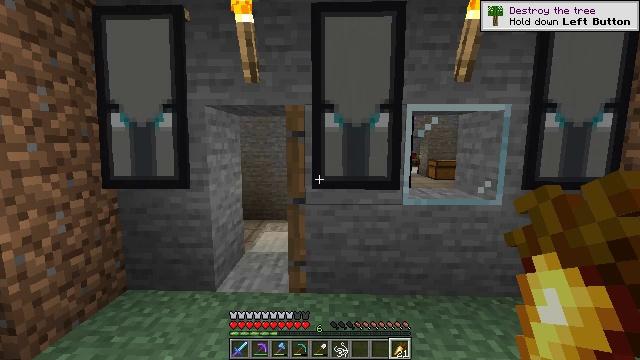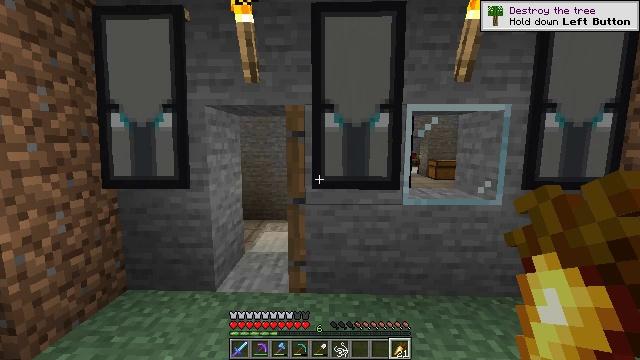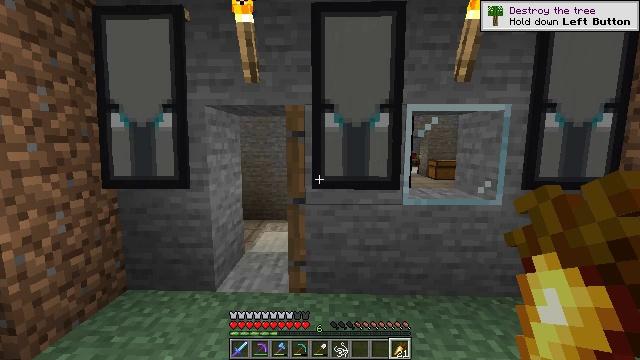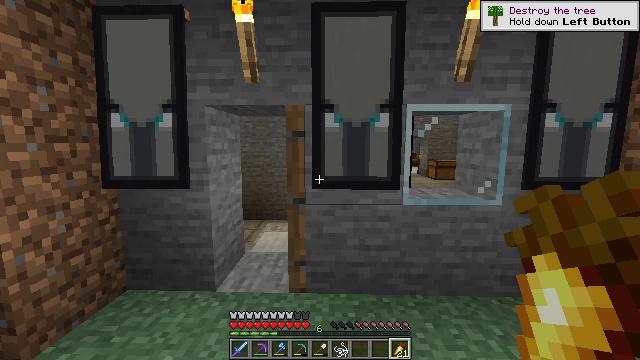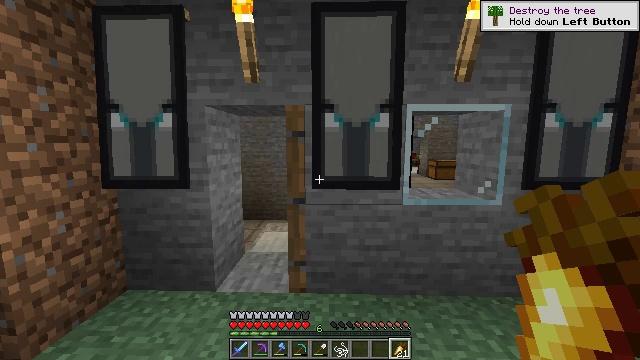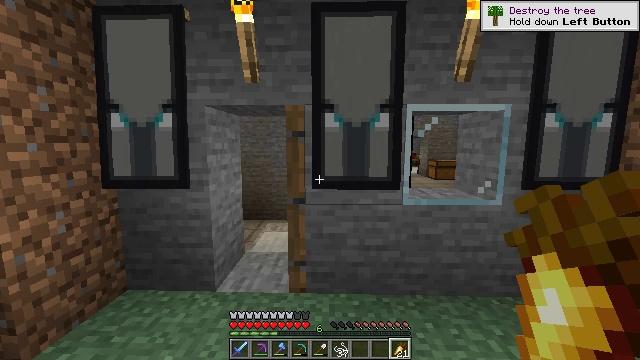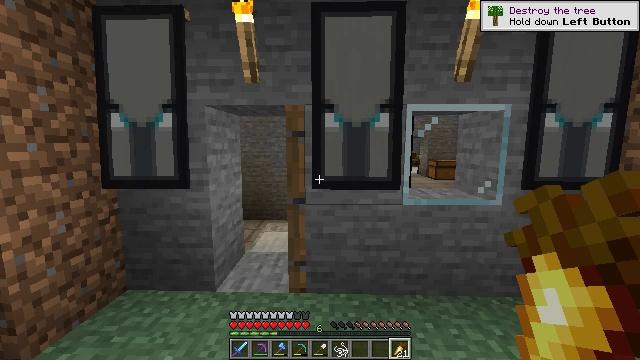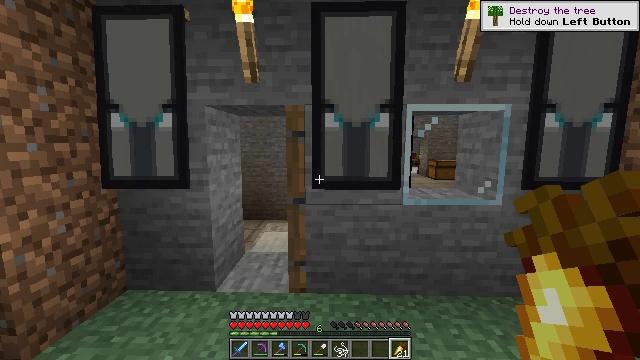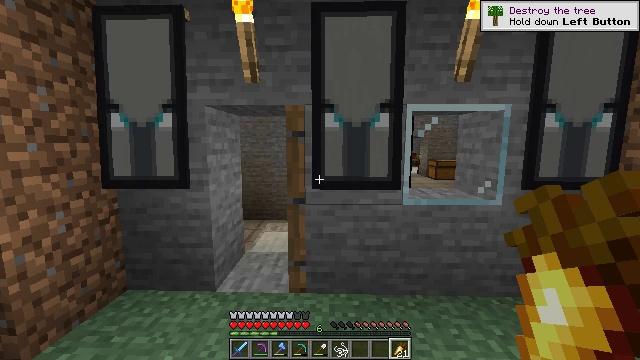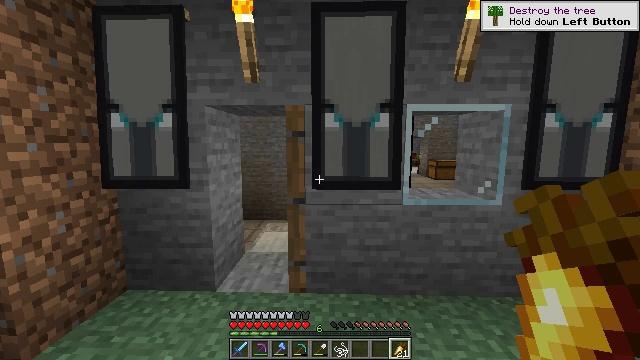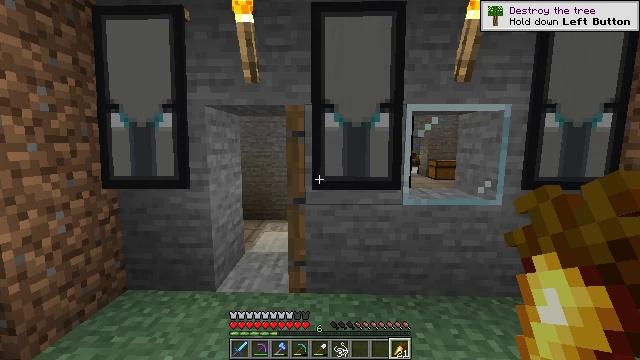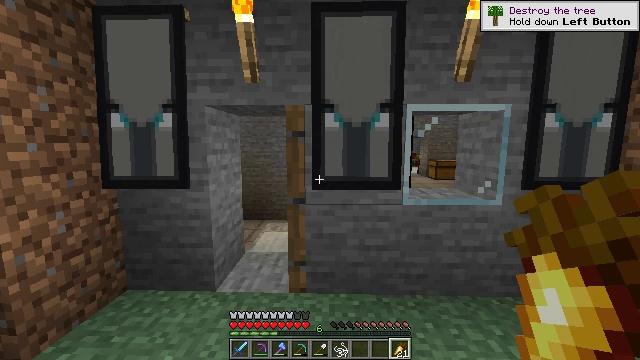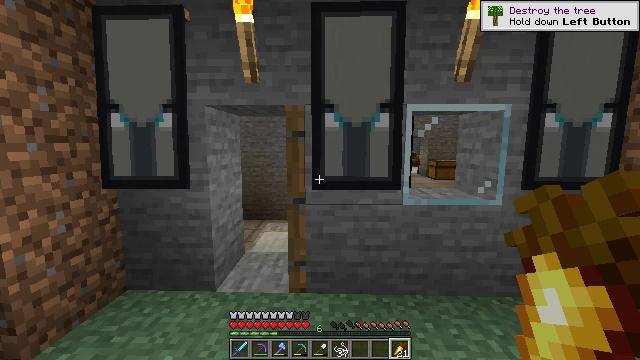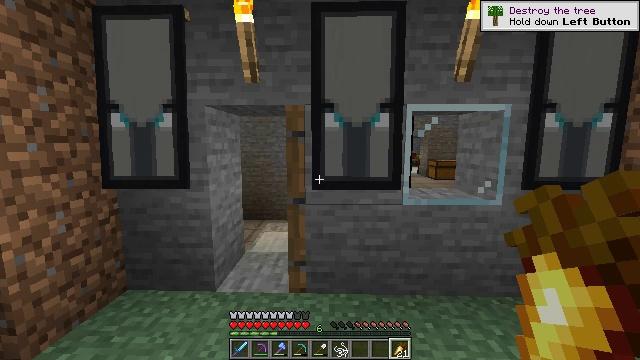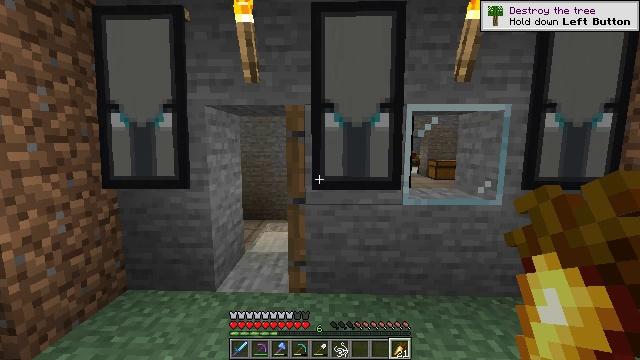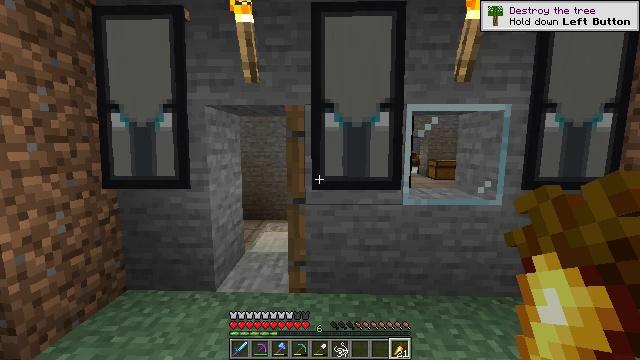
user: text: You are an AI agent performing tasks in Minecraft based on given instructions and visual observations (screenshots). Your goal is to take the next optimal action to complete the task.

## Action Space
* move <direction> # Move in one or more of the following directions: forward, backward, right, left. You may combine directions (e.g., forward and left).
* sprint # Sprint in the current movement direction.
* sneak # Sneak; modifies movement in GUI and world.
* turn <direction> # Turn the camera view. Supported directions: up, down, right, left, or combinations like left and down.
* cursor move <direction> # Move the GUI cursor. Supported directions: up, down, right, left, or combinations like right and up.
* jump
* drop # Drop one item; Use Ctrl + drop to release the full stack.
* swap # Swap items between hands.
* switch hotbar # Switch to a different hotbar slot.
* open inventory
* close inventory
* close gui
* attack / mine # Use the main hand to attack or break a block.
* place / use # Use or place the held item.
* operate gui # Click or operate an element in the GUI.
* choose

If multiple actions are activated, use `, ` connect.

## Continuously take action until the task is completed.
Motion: motion action
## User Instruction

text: Smelt stone into a smooth stone.
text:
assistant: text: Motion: no_op
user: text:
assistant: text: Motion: no_op
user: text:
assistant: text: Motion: no_op
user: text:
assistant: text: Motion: no_op
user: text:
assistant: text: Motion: no_op
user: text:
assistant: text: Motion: no_op
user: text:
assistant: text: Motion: no_op
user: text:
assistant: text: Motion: no_op
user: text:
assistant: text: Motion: no_op
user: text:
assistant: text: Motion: no_op
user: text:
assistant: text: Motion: no_op
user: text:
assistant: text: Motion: no_op
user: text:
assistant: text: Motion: no_op
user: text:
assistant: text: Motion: no_op
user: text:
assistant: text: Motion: no_op
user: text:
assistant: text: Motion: no_op
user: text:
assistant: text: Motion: no_op
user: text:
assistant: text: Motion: no_op
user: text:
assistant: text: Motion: no_op
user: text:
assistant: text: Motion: no_op
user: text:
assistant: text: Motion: no_op
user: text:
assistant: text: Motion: no_op
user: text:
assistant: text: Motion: no_op
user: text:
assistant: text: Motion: no_op
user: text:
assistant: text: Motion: no_op
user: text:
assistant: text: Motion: no_op
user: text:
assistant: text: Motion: no_op
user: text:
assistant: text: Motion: no_op
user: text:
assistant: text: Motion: no_op
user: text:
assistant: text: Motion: no_op